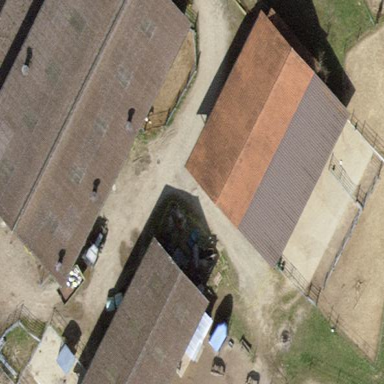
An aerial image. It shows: Gabled roof on farm auxiliary building.